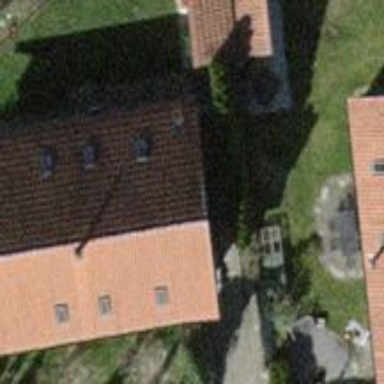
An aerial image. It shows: White house with gabled roof covered in roof tiles.